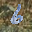
Label: 6